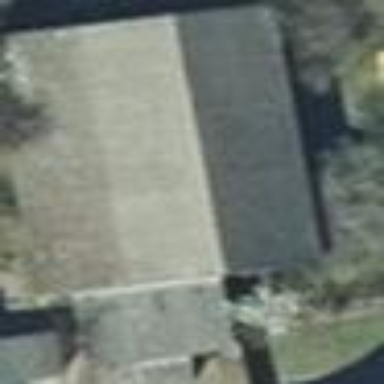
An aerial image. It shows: Building with gabled roof oriented along its structure. The roof is colored grey.